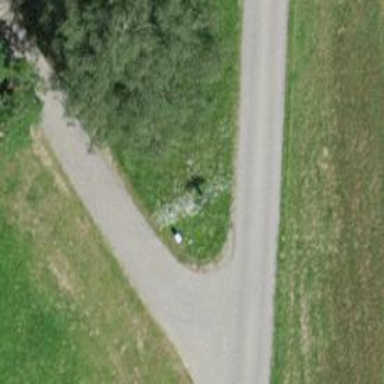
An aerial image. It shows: Wayside cross with historic significance.